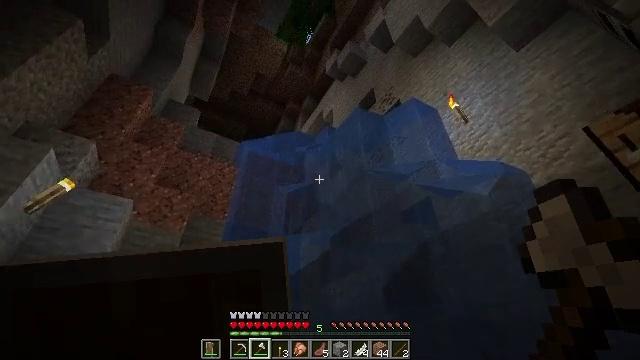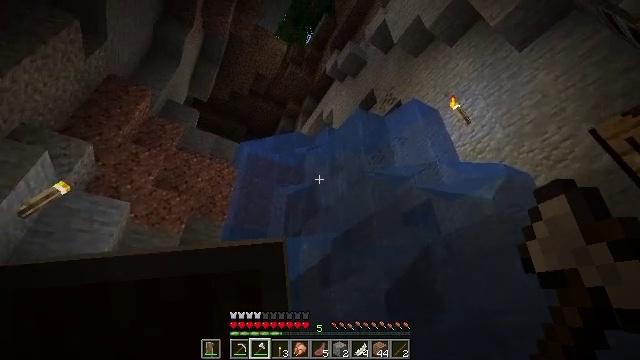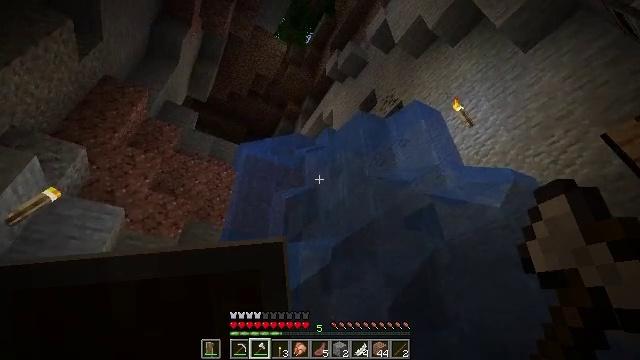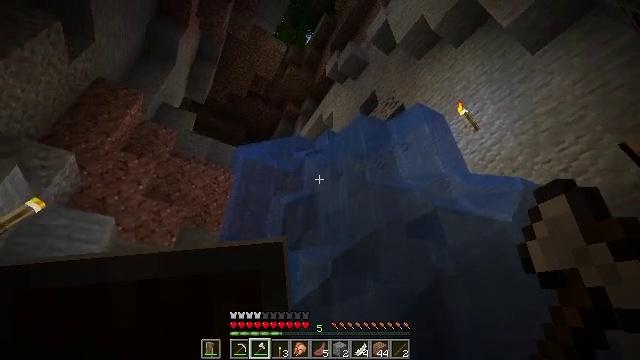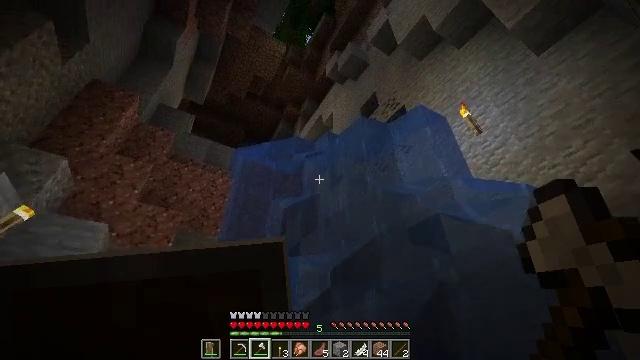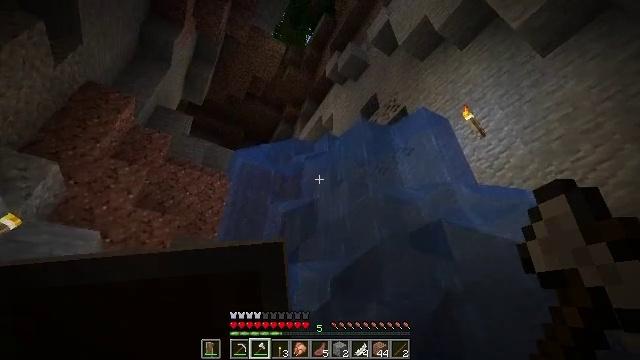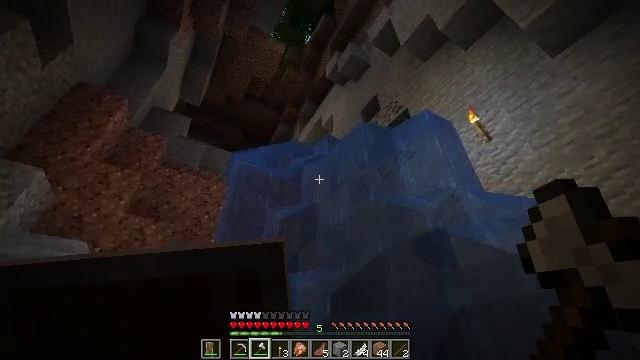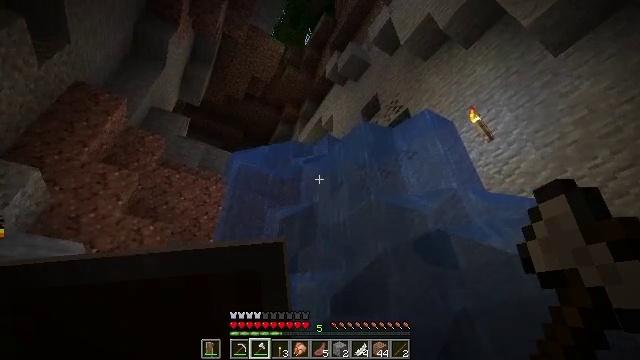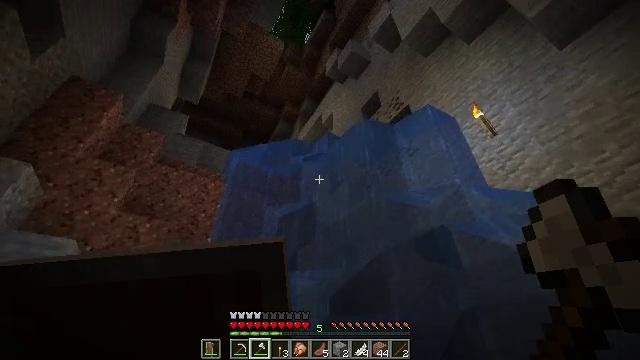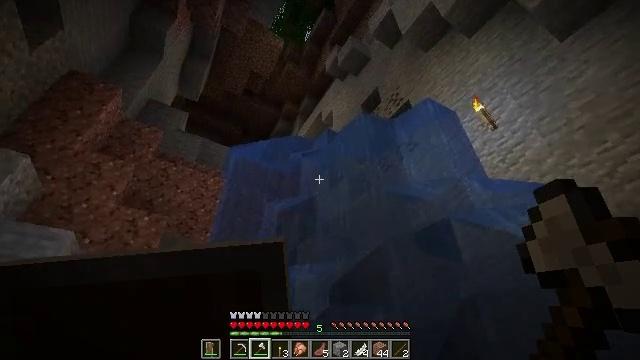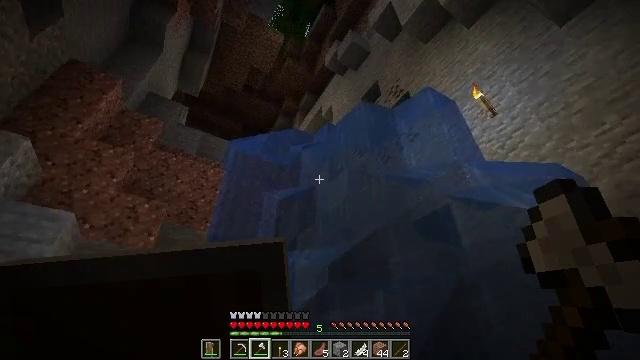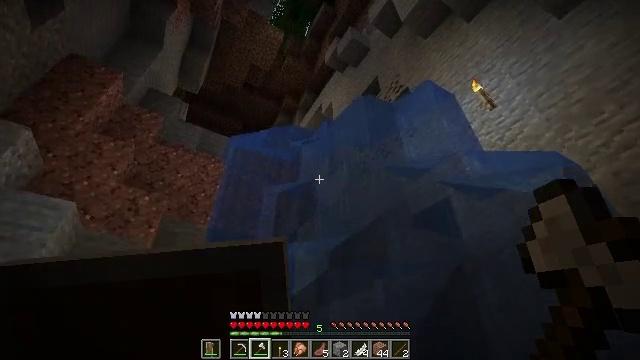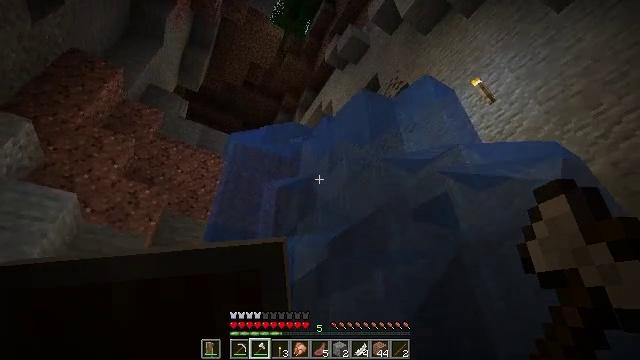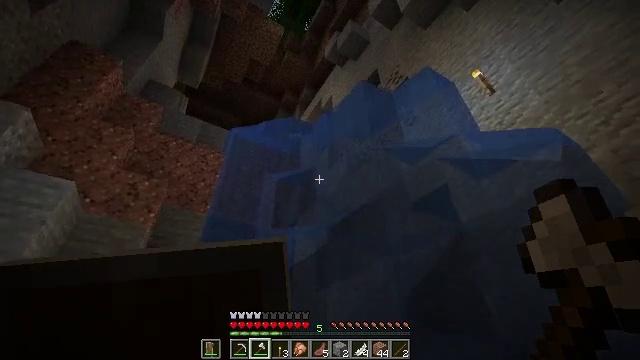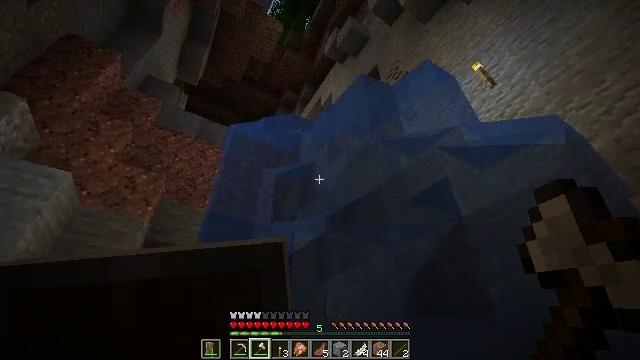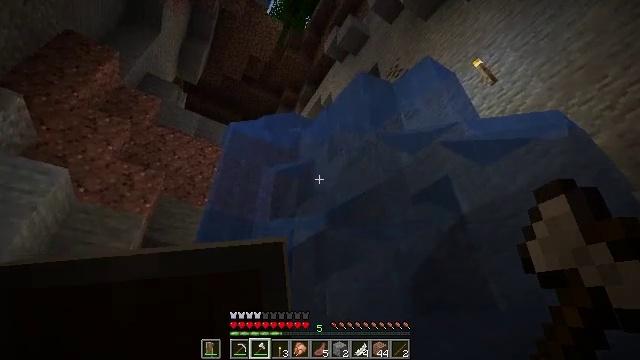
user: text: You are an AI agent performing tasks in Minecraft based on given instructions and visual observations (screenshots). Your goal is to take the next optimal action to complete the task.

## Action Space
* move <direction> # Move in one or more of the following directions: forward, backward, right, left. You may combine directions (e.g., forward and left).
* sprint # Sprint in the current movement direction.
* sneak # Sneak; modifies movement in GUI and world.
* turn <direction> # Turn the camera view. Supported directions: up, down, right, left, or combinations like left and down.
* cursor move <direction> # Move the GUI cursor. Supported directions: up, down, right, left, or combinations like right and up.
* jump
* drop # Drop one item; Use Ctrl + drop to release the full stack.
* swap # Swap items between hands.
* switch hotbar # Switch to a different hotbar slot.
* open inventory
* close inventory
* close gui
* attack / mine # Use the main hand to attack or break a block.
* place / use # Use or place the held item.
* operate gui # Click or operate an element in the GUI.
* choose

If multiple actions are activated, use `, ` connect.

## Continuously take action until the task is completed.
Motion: motion action
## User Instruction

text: Use a pickaxe to gather granite.
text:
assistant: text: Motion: move forward, jump
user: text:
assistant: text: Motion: move forward, jump
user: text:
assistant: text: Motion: move forward, jump
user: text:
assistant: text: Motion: move forward, jump
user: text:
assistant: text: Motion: move forward, jump
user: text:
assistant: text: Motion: move forward, jump
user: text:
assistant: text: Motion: move forward, jump
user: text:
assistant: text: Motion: move forward, jump
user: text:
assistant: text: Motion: move forward, jump
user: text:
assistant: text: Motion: move forward, jump
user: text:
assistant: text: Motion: move forward, jump
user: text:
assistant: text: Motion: move forward, jump
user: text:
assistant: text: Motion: move forward, jump
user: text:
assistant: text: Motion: move forward, jump
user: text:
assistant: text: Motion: move forward, jump
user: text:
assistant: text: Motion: move forward, jump
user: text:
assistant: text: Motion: move forward, jump
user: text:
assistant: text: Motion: move forward, jump
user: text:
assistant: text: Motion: move forward, jump
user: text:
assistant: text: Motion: move forward, jump
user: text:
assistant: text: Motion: move forward, turn up, jump
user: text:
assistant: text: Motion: move forward, turn up, jump
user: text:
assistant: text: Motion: move forward, jump
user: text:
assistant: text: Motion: move forward, jump
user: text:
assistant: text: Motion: move forward, jump
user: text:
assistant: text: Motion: move forward, jump
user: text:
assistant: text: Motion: move forward, jump
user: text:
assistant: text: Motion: move forward, jump
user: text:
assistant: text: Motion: move forward, jump
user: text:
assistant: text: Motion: move forward, turn left, jump